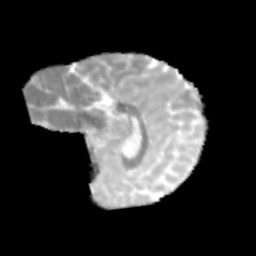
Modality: MD
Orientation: sagittal
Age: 11
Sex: male
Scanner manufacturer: siemens
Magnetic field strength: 3 T
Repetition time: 3.8 s
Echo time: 0.07 s